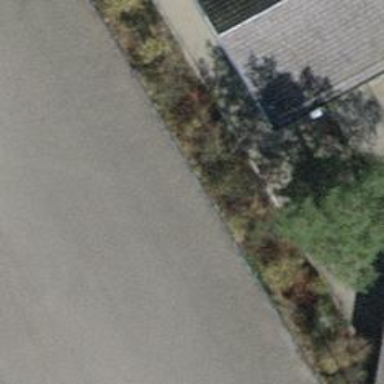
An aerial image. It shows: Footway.